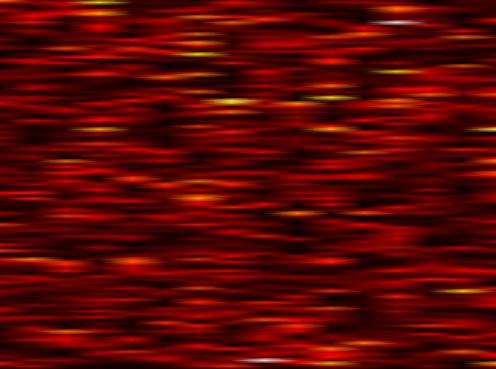
Label: FOFDM